Interaction volume radius: 5 \u00c5
Interaction volume height: 25 \u00c5
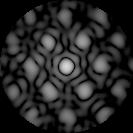
Disorder parameter: 0.4446